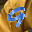
Label: 9